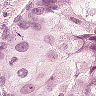
Metastatic tissue present: yes